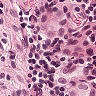
Metastatic tissue present: yes